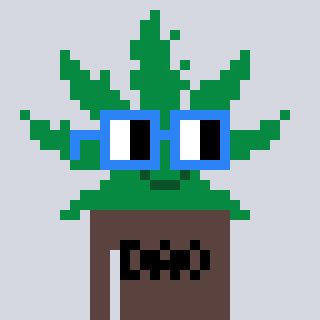
a pixel art character with square blue glasses, a weed-shaped head and a darkbrown-colored body on a cool background